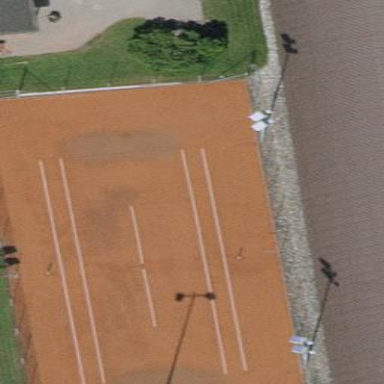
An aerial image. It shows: Tennis court in leisure pitch.